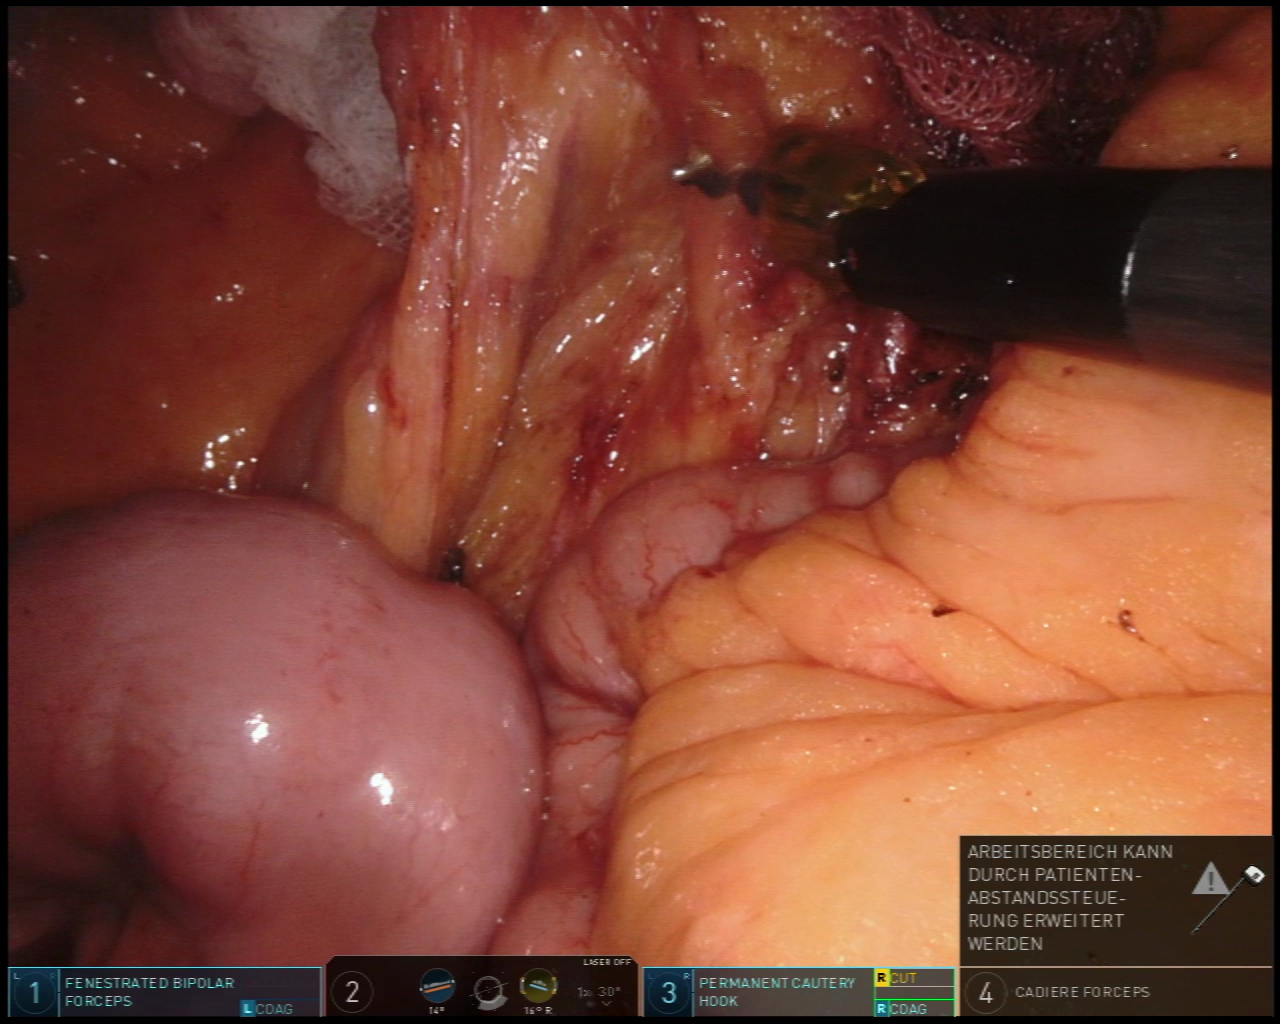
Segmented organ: intestinal_veins
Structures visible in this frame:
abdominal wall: no
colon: no
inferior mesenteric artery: no
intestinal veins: yes
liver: no
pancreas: no
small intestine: yes
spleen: no
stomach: no
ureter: no
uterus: no
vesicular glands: no